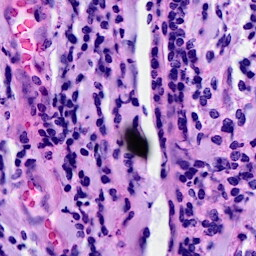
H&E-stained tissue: Breast